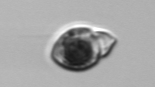
Label: Amphidinium